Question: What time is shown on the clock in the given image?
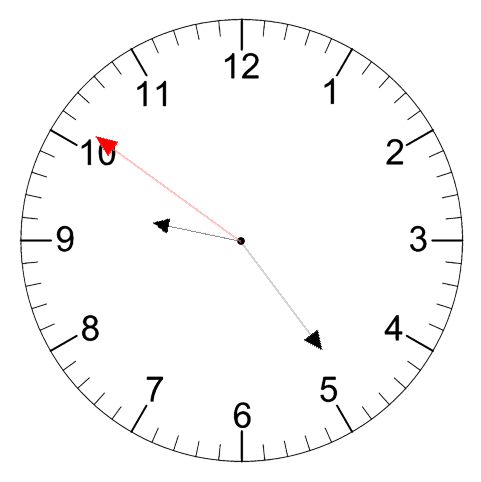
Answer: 09:23:51